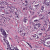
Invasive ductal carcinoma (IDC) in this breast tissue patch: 1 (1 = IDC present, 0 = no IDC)